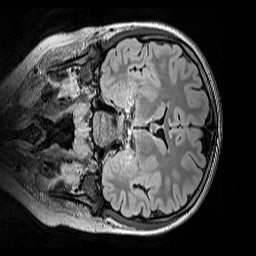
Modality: FLAIR
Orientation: coronal
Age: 10
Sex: female
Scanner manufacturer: siemens
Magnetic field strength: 3 T
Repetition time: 5 s
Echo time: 0.388 s